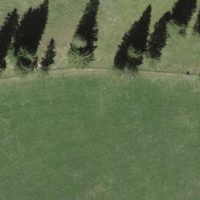
EUNIS habitat code: 43
Species observed at this site:
Sorbus aucuparia